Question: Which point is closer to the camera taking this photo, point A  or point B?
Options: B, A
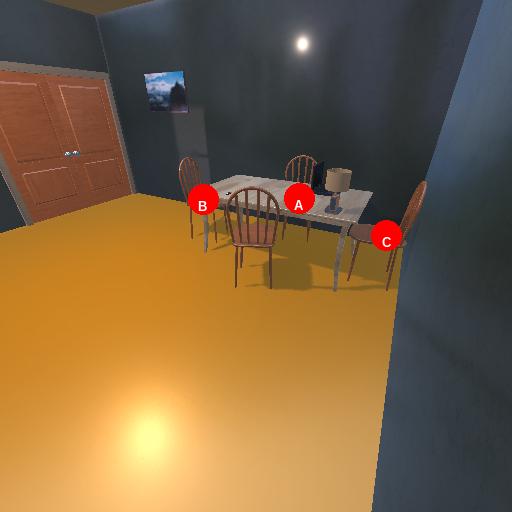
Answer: B